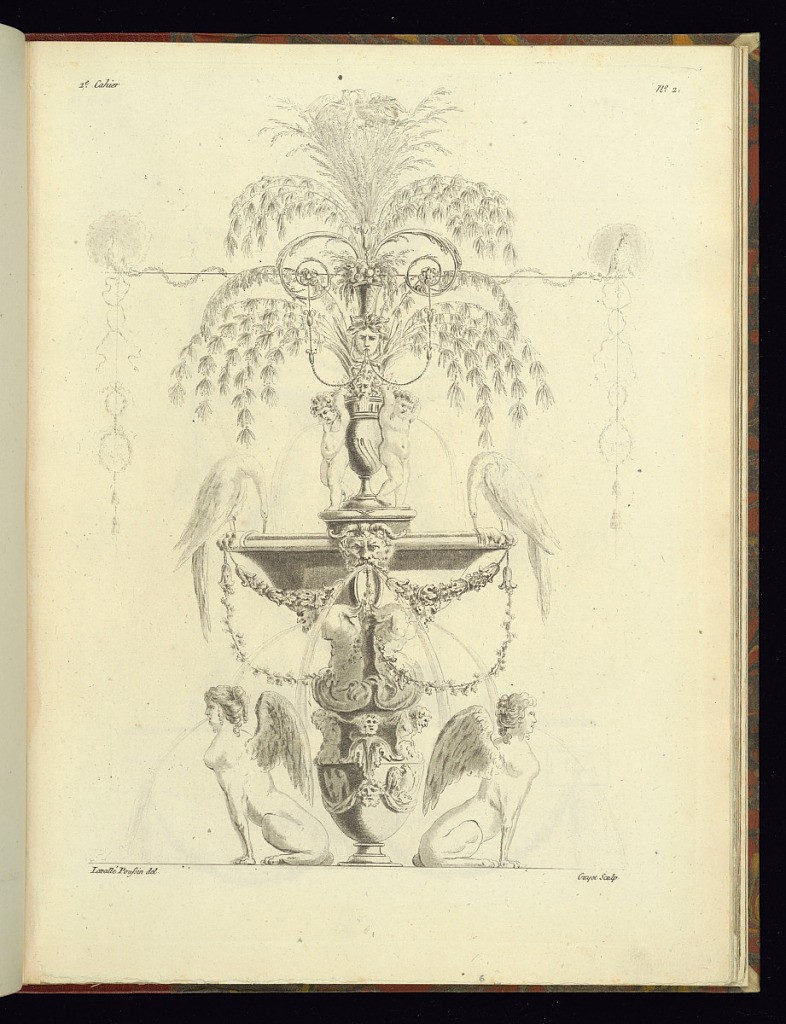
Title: Arabesque Design
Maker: Etienne de Lavallée, French, 1735 – 1802
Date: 1788
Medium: Etching and aquatint on laid paper
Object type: Print
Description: Vertical arabesque ornament design featuring classical motifs. In the center a fantastical fountain, its base decorated with mythological creatures, male figures, masks, birds, and acanthus leaf motifs with hanging festoons of leaves and fleurons. On either side of the base, sphynx with water shooting out of their mouths. Above the basin two putti with water pouring out of their mouths, standing around a fluted vase decorated with a mask and the head of apollo above with foliage, and basket of fruit above its head, with scrolling acanthus leaves, rosettes, and fleurons ornament. Two birds drink from the basin, perched on either side. Two peacocks perched on a horizontal line above the head of apollo, with hanging floral motifs. Two birds perched above in the center within the leafy foliage. The plate is signed and numbered.